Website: walmart
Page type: address-validator
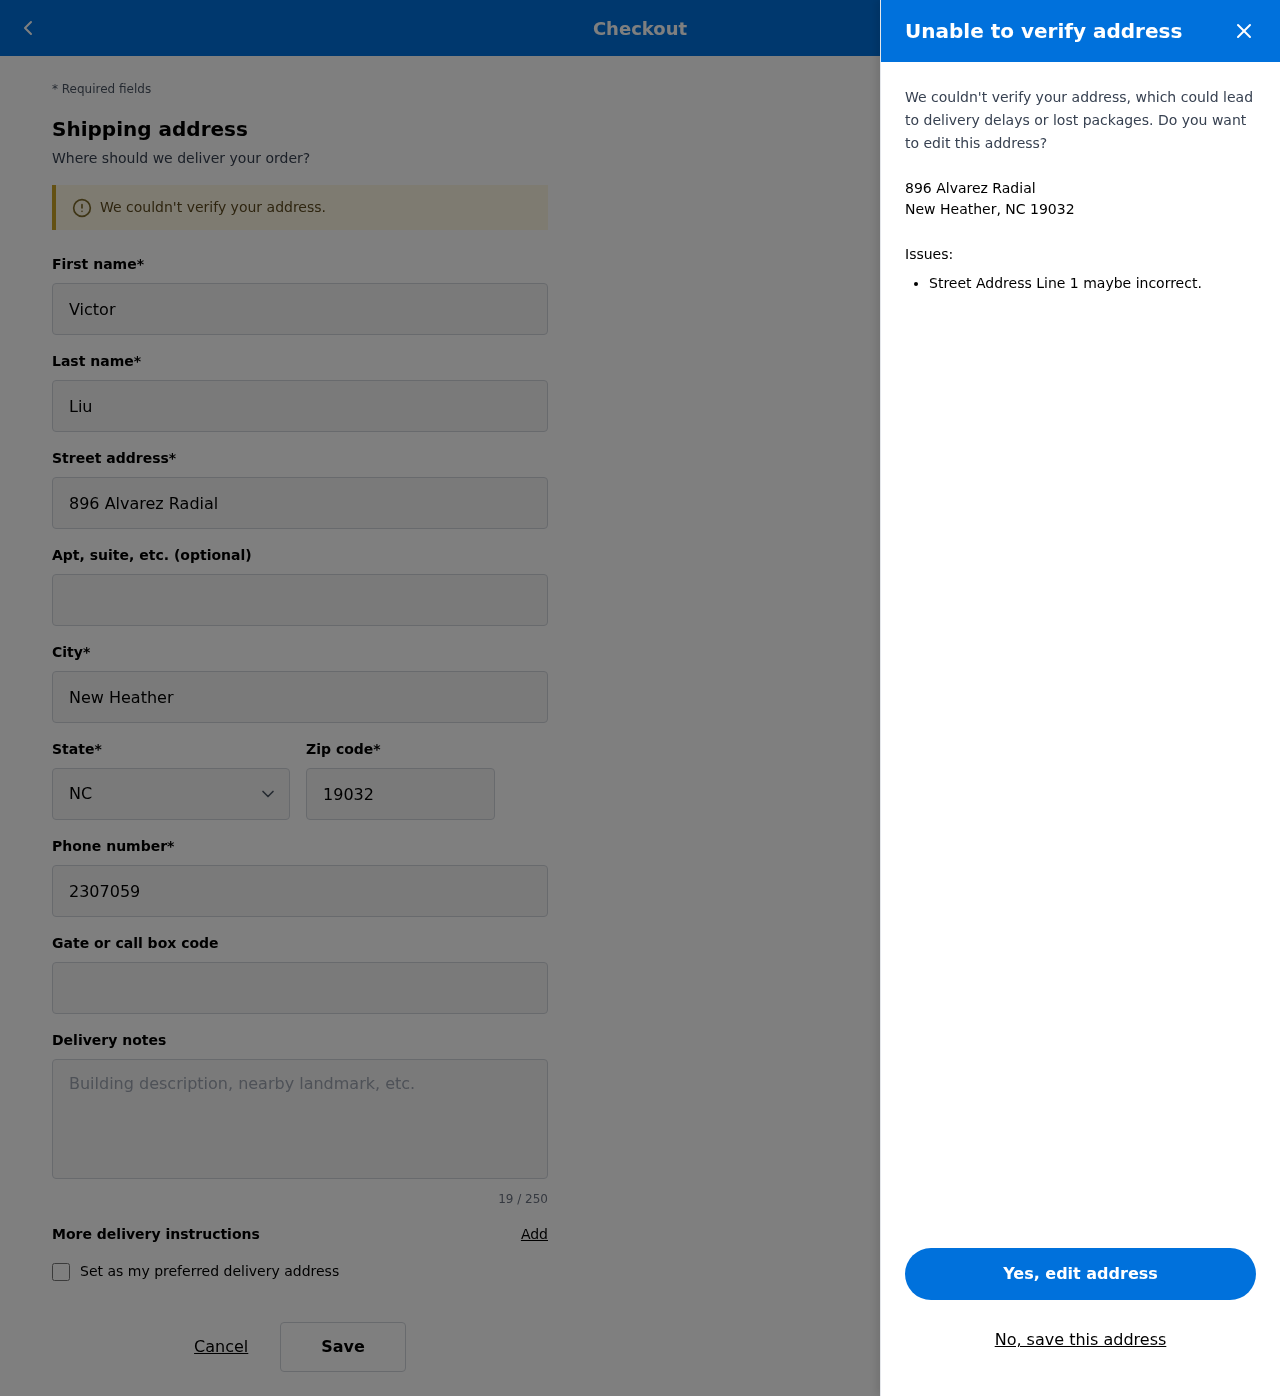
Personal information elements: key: PII_CITY_STATE_ZIP
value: New Heather, NC 19032
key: PII_DELIVERY_INSTRUCTIONS
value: Leave at front door
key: PII_STATE_ABBR
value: NC
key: PII_STREET
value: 896 Alvarez Radial
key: PII_FIRSTNAME
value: Victor
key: PII_LASTNAME
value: Liu
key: PII_CITY
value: New Heather
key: PII_POSTCODE
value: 19032
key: PII_PHONE
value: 2307059311
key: PII_SECURITY_CODE
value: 5023